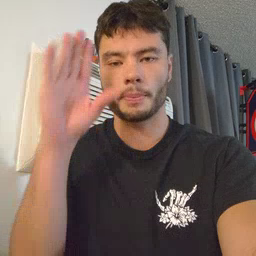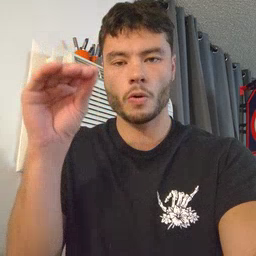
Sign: boy